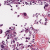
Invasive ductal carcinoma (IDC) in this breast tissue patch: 0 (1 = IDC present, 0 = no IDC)